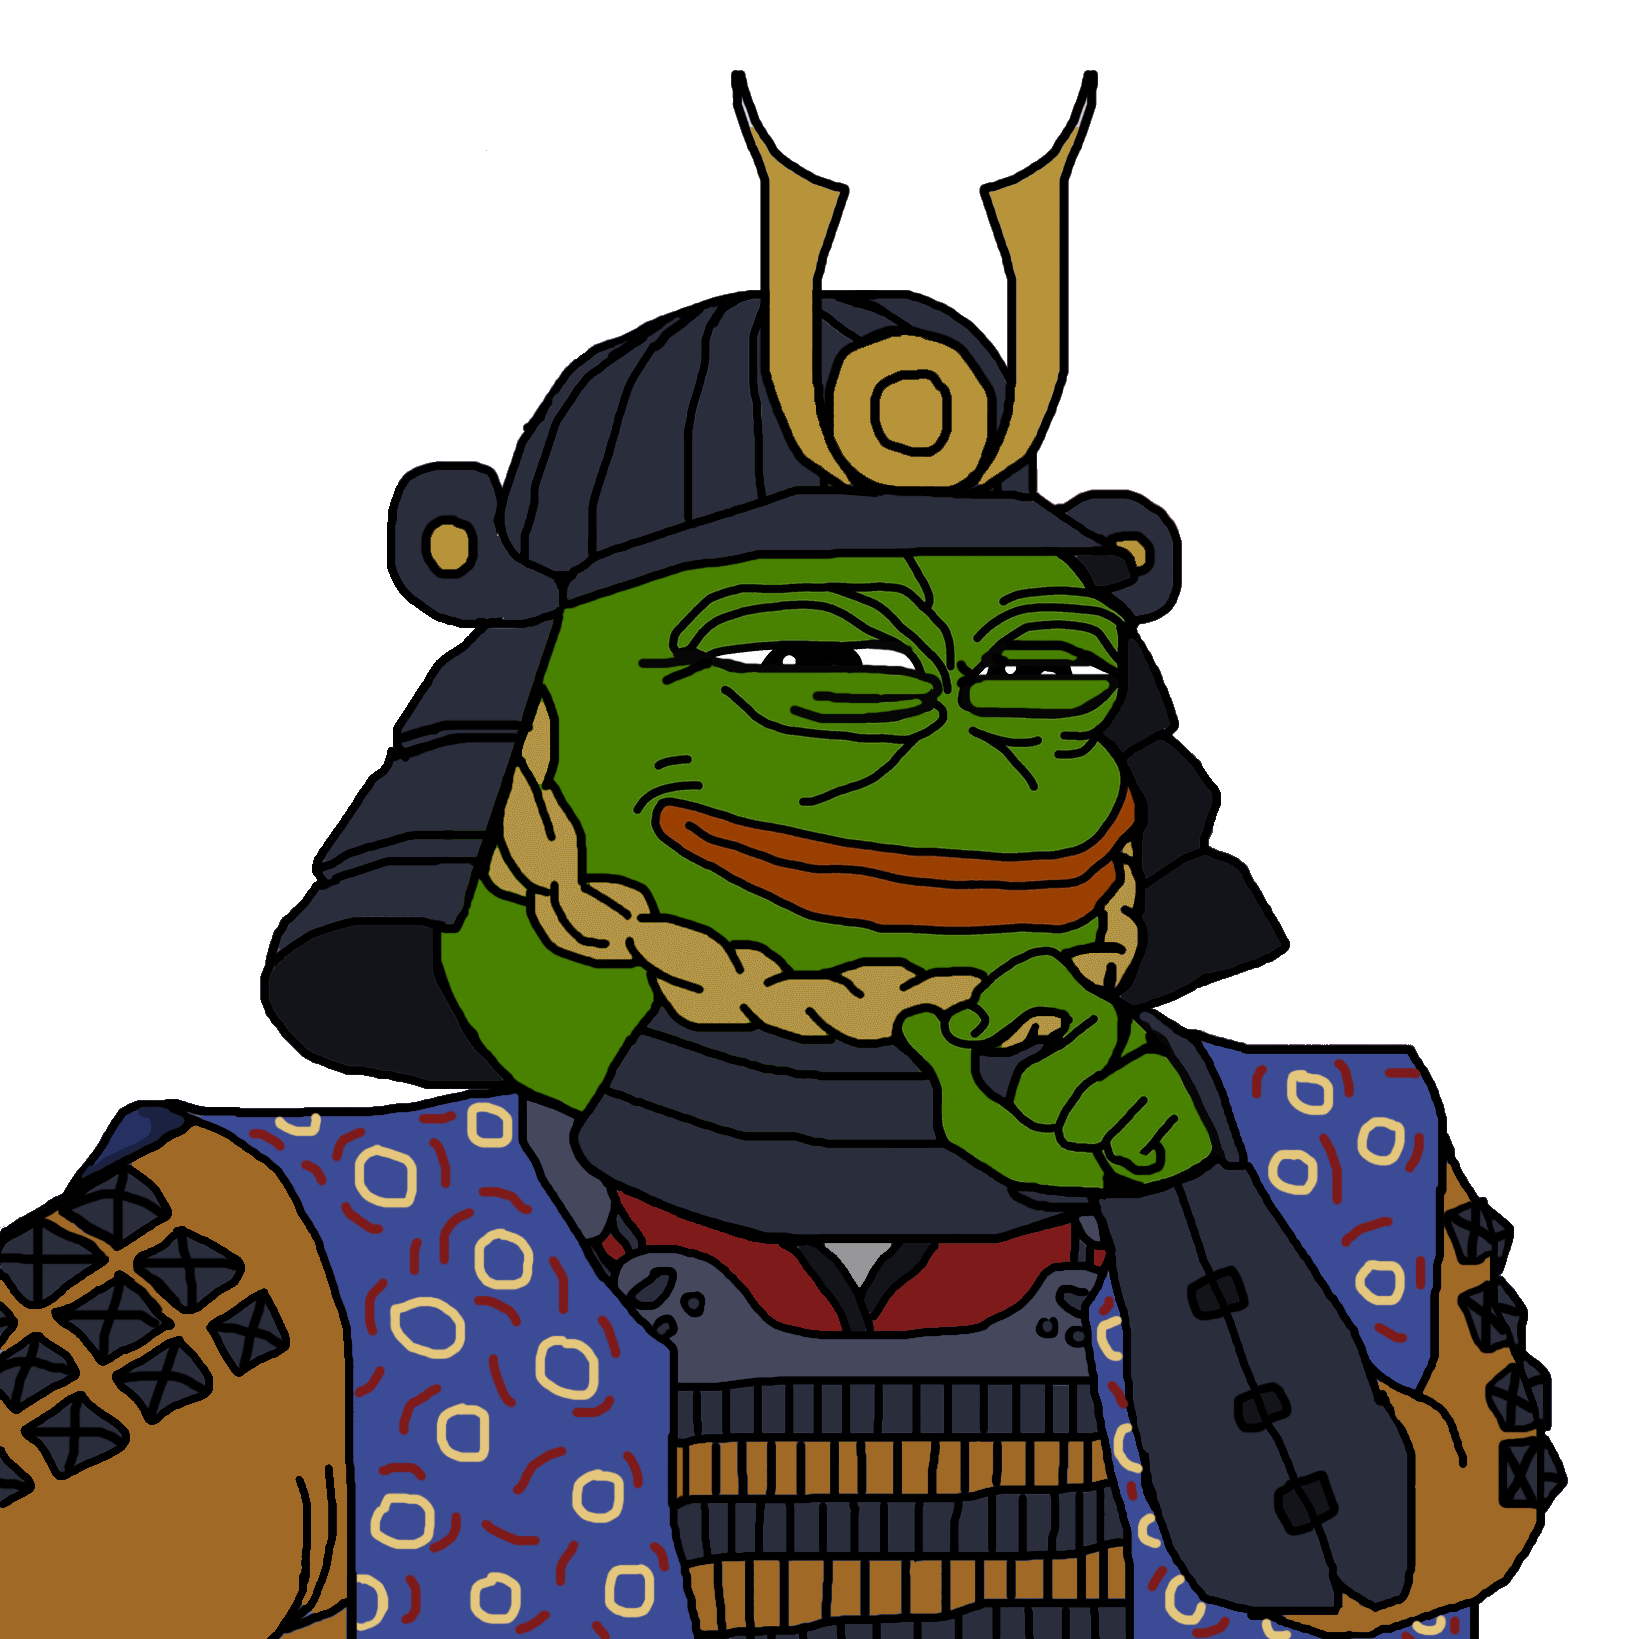
Label: 5_Pepe